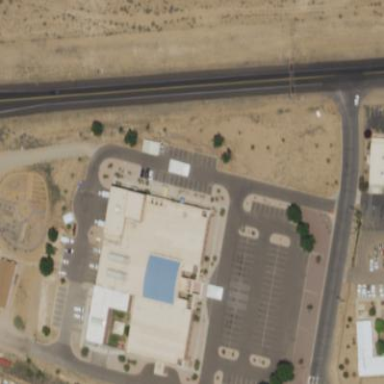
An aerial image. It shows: Clinic building providing healthcare services.